Aerial crown-view tile of a tropical tree (Barro Colorado Island, Panama), acquired 20241014:
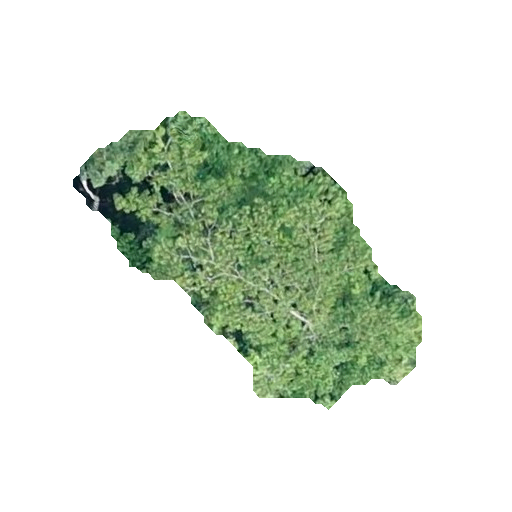
Species: Hura crepitans
GBIF accepted scientific name: Hura crepitans
Crown area: 86.235 m²